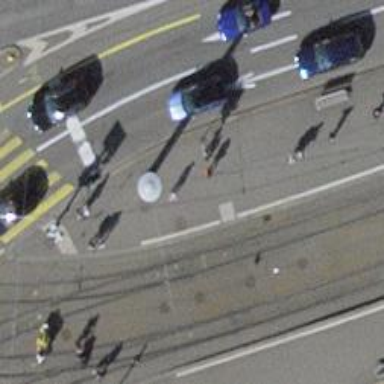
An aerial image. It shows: Tram stop with public transport connection.